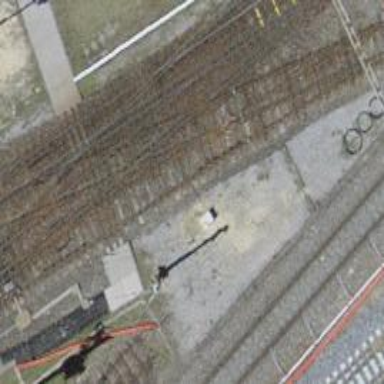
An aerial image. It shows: Disused railway yard with one track and contact line electrification system.